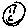
Label: smiley face